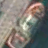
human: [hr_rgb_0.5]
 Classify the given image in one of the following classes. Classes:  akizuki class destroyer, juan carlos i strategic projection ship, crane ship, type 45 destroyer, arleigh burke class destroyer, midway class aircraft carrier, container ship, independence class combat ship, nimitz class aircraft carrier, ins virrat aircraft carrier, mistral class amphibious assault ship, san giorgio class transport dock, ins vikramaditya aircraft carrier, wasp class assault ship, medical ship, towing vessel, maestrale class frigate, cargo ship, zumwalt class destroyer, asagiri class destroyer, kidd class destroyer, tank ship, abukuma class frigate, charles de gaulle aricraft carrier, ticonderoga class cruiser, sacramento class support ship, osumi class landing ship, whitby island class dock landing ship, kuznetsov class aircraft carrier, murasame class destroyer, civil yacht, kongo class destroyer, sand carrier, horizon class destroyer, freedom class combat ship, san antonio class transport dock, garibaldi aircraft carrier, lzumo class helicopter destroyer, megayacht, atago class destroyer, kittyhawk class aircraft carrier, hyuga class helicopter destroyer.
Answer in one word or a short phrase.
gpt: Towing vessel